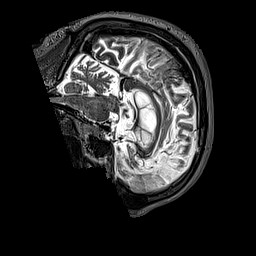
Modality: T2w
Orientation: sagittal
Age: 71
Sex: male
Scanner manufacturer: siemens
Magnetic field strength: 3 T
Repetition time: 3.2 s
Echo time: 0.567 s